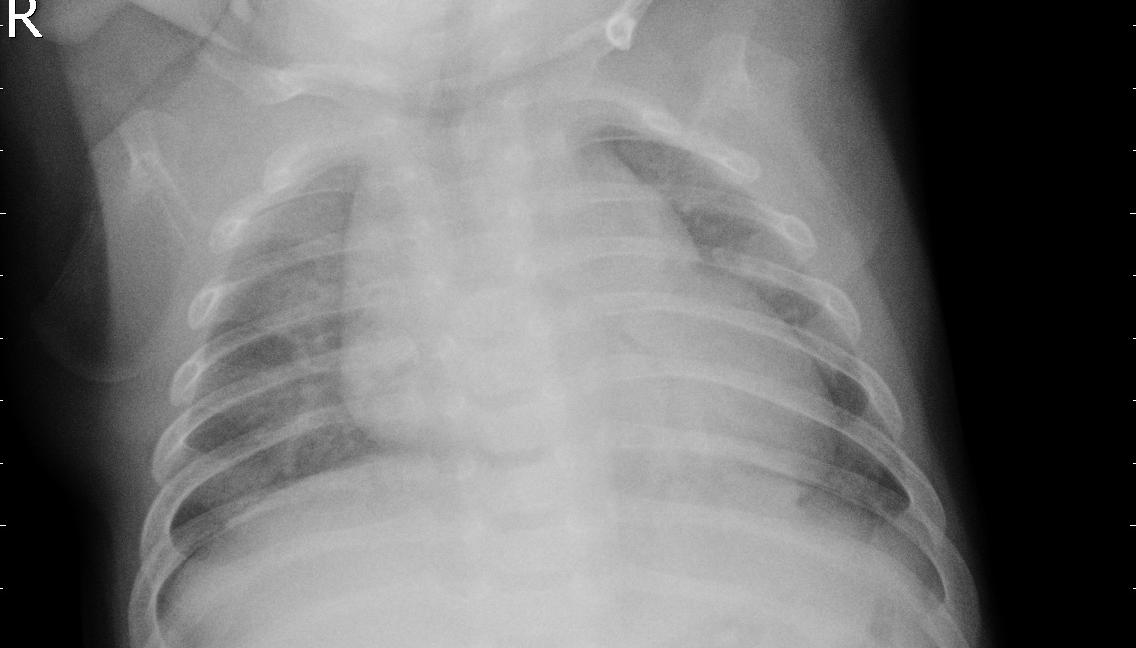
Diagnosis: PNEUMONIA